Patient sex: F
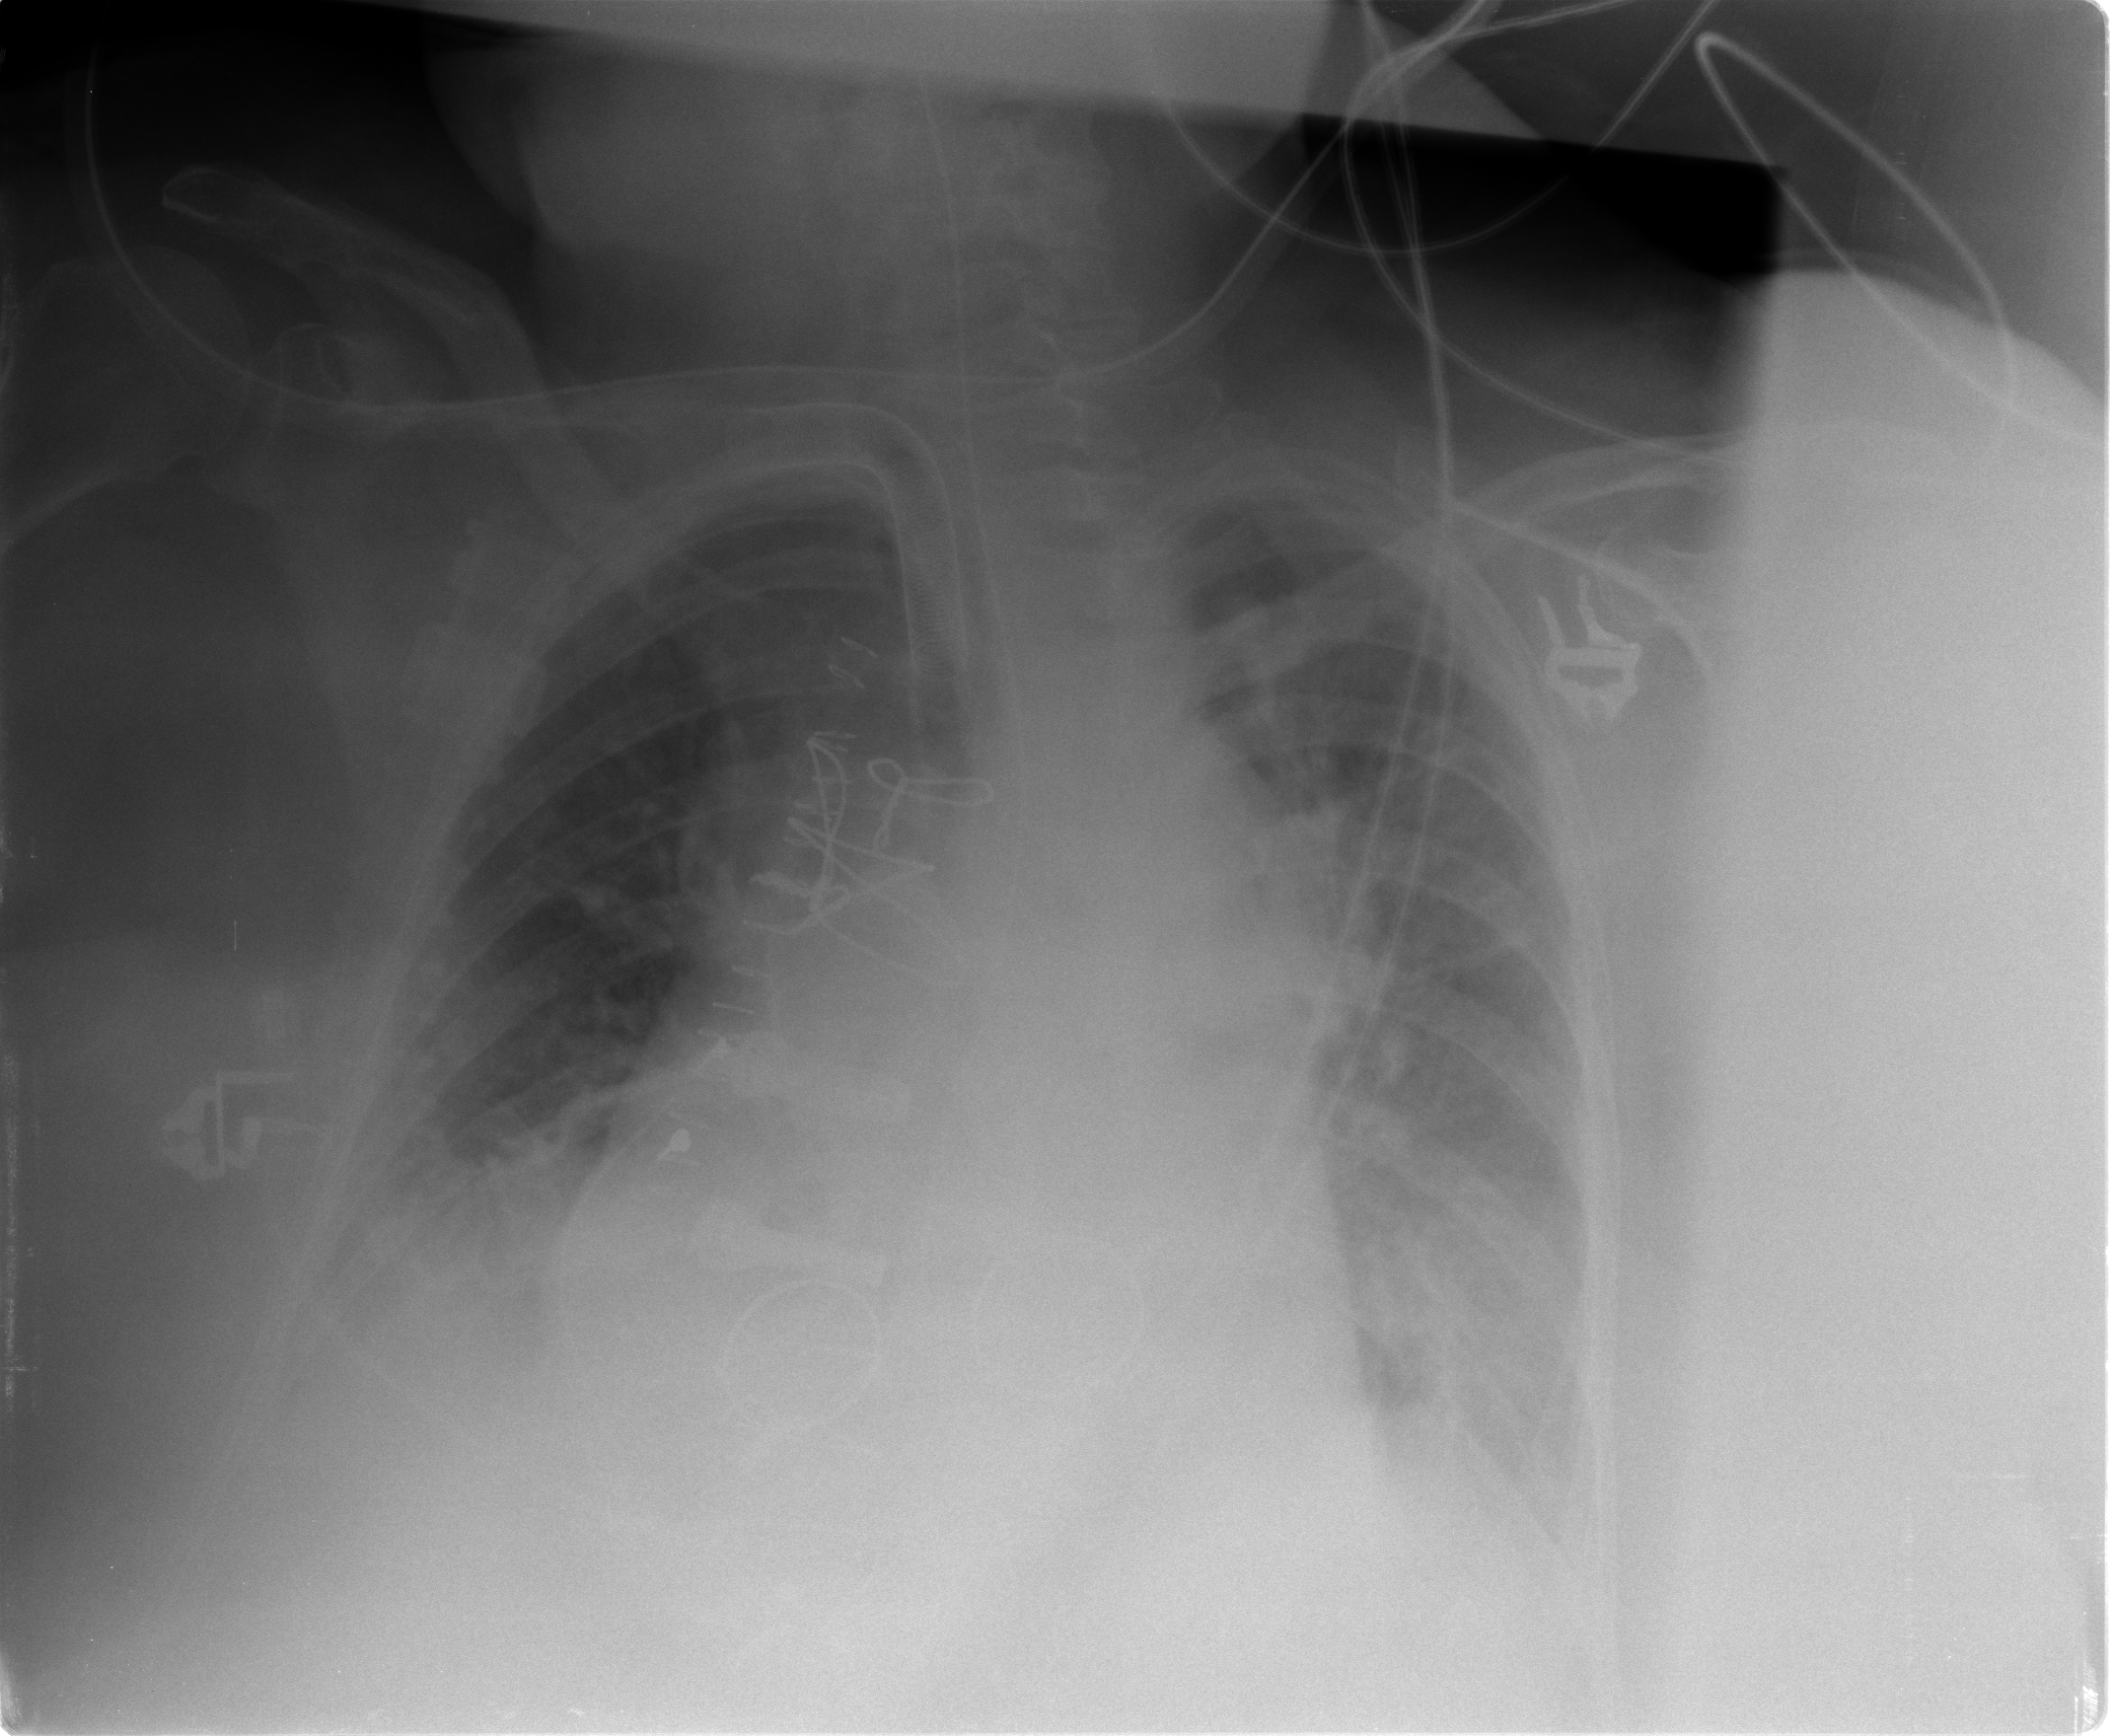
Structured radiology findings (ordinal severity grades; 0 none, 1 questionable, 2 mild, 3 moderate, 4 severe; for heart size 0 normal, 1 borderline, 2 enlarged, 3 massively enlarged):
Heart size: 2
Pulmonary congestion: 2
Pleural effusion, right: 2
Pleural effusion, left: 2
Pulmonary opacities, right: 0
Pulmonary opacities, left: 0
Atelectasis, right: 0
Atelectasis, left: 2